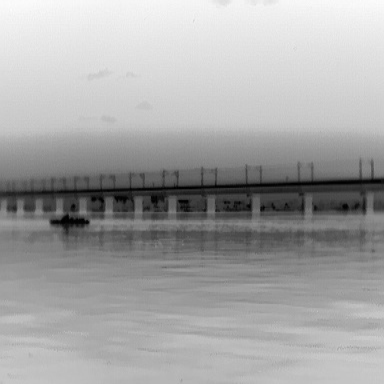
There is a warship in the infrared image.